Field crop: maize
Growth stage: 2
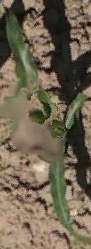
Species: maize